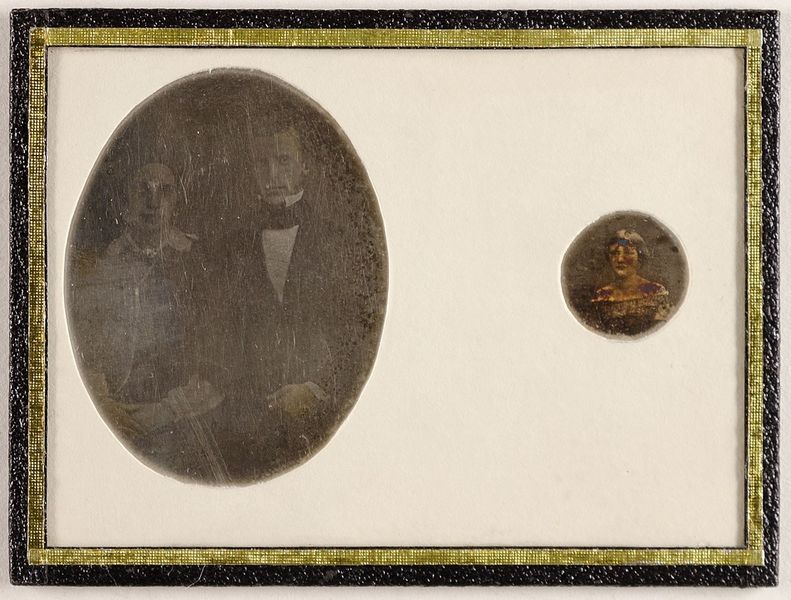
Titel: Ein unbekanntes Paar / Ein unbekanntes junges Mädchen
Standort: Hamburg
Institution: Museum für Kunst und Gewerbe Hamburg
Schlagwörter: mann, frau, figur, brustbild, dreiviertelansicht, foto, fotografie, photographie, doppelbildnis, doppelportrait, photo, lichtbild, daguerreotypie, bildwerke, angewandte und bildende kunst, hessische systematik, mädchen, porträtfotografie, porträtphotographie, doppelporträt